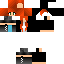
A female human skin with medium skin, wearing red long hair dressed in a red tshirt and black skirt, featuring a closed mouth.